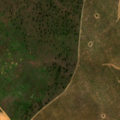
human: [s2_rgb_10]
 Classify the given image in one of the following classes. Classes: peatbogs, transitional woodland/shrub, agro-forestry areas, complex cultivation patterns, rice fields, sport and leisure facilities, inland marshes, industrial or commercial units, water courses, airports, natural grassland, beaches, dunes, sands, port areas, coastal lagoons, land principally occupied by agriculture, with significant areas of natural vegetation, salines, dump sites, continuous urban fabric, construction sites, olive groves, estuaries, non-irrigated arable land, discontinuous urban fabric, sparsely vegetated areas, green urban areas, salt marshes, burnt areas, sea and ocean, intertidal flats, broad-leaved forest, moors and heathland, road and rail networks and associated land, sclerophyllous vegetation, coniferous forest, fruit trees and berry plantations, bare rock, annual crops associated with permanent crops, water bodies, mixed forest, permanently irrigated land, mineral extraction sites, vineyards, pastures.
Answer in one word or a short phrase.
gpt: non-irrigated arable land, fruit trees and berry plantations, olive groves, agro-forestry areas